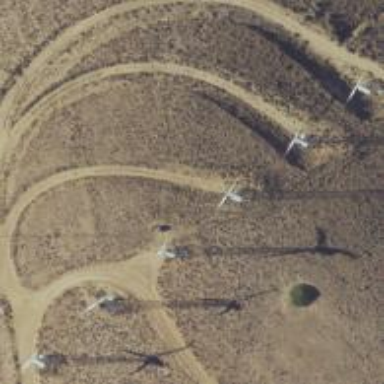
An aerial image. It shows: Wind power generator employing wind turbines.